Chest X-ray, AP view. Patient: 73 years old, sex F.
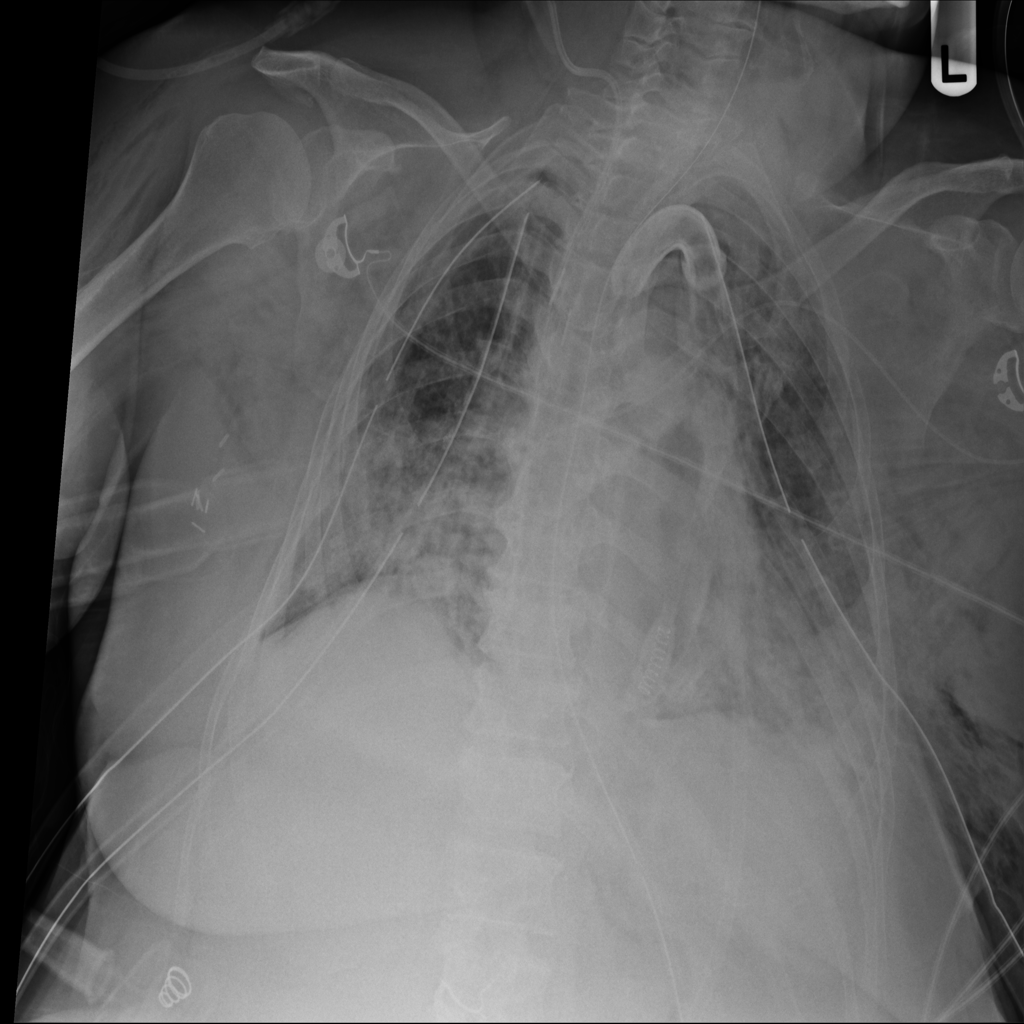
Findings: Emphysema, Infiltration